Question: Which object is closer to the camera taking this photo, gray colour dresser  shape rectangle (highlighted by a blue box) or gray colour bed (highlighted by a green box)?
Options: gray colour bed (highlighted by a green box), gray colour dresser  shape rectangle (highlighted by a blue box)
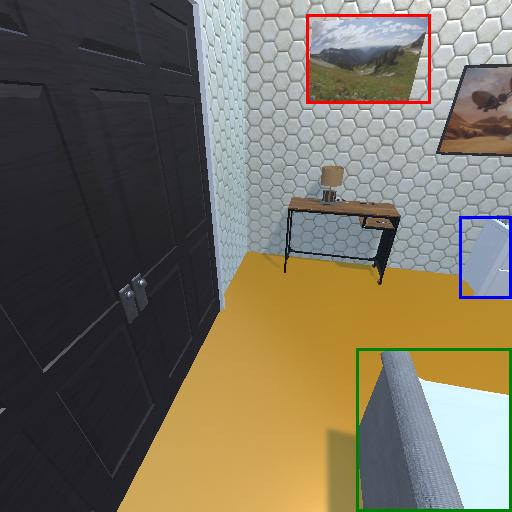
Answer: gray colour bed (highlighted by a green box)